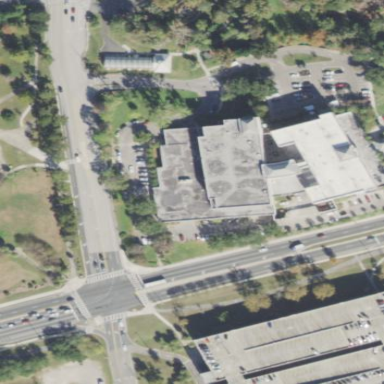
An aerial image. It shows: Grey-roofed clinic located in university building. This healthcare facility is classified as clinic.